Question: I spent hours trying to figure out how to vertical align middle .div2 and .div3?
Hope someone out there can help me. Thanks so much. you guys are the best.
Any answers would be appreciated.

'''
<style>
*{
margin:0;
padding:0;
}
.wrapper{
border: 4px solid black;
width:900px;
height:100px;
text-align: center;
display: table;
}
.div1,.div2,.div3{
background: gray;
}
.left{
float: left;
}
.right{
float:right;
}
.center{
display: inline-block;
margin:0 auto;
line-height: auto;
}
.clear{
clear:both;
}
span{
display: table-cell;
vertical-align: middle;
}
</style>
<div class="wrapper">
<span>
<div class="left div1">
<p>div1</p>
<p>div1</p>
<p>div1</p>
</div>
<div class="center div2">
<p>div2</p>
</div>
<div class="right div3">
<p>div3</p>
<p>div3</p>
</div>
</span>
</div>
'''
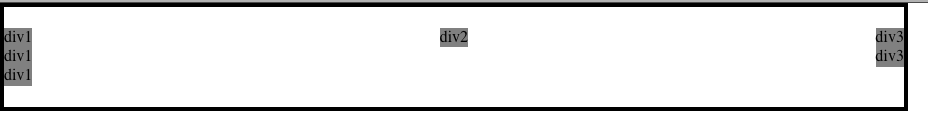
Answer: Try This css
'''
<style>
p { margin: 0px; padding: 0px; background: none repeat scroll 0 0 #808080;
}
.div1, .div2, .div3 {
display: table-cell;
vertical-align: middle;
width: 450px;
}
</style>
'''
<URL>